Field crop: maize
Growth stage: 2
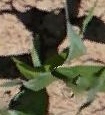
Species: maize